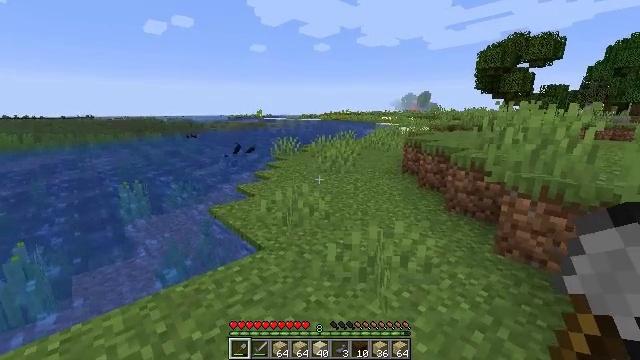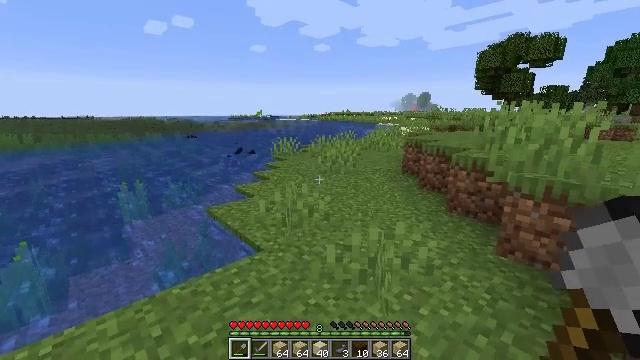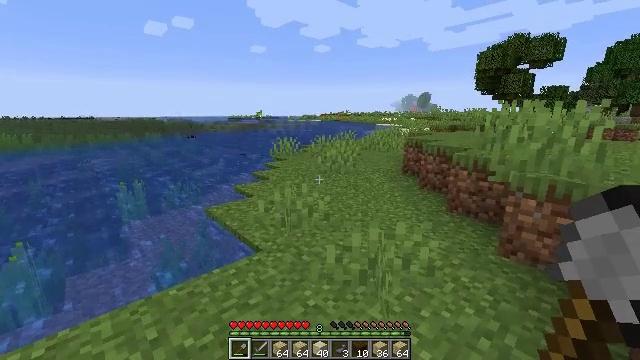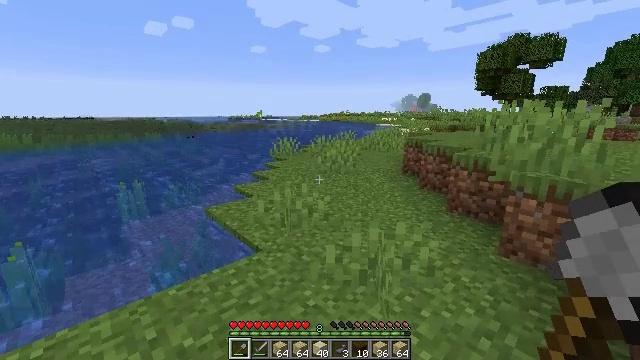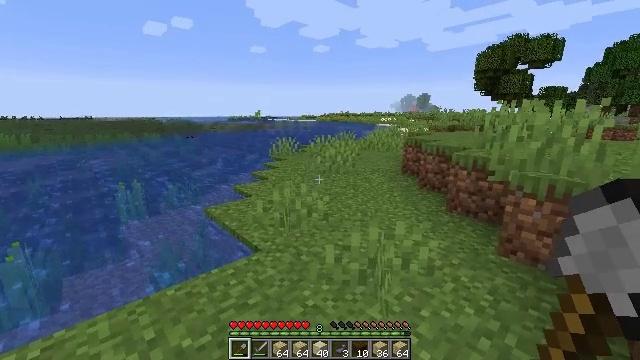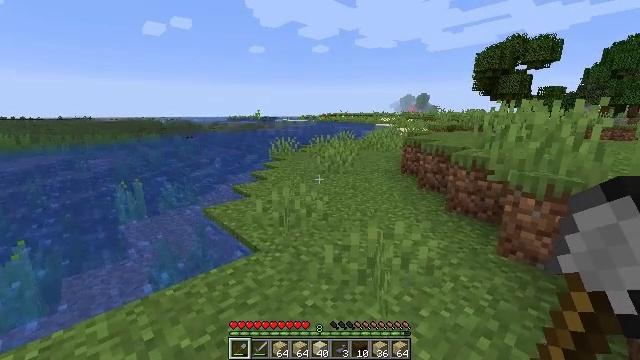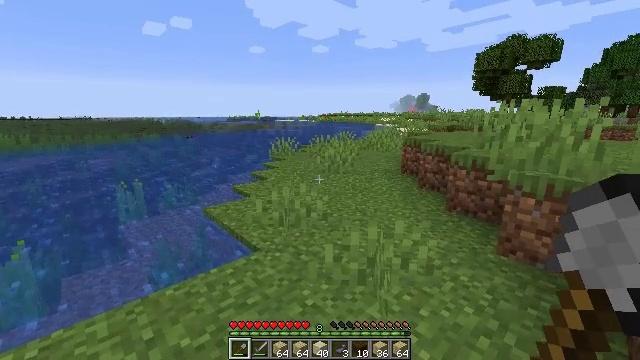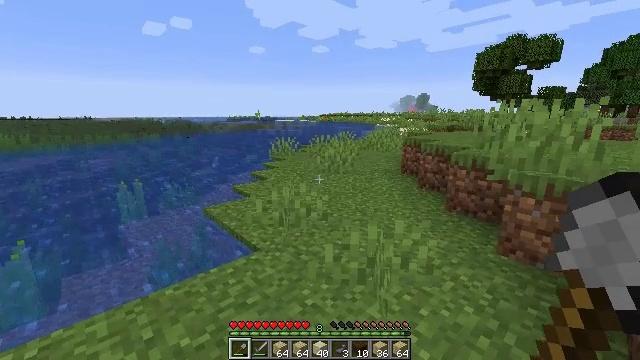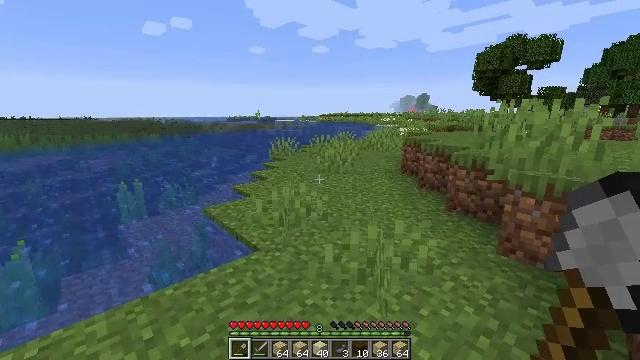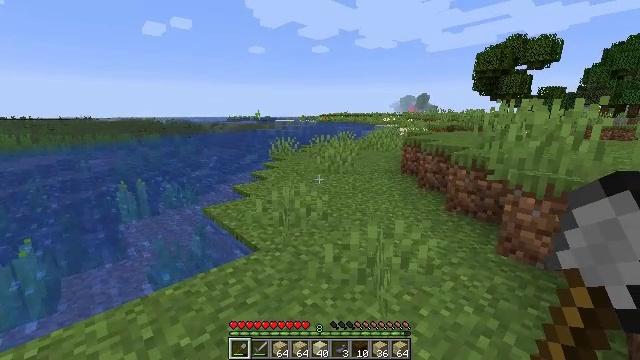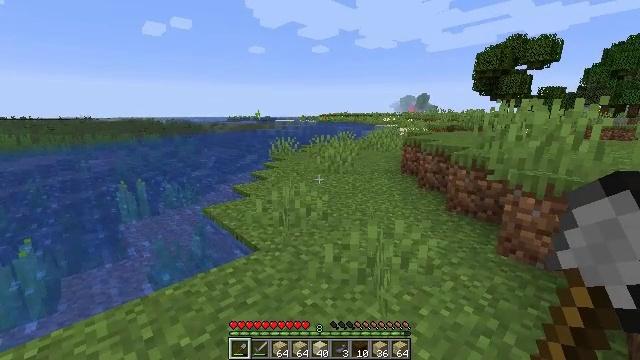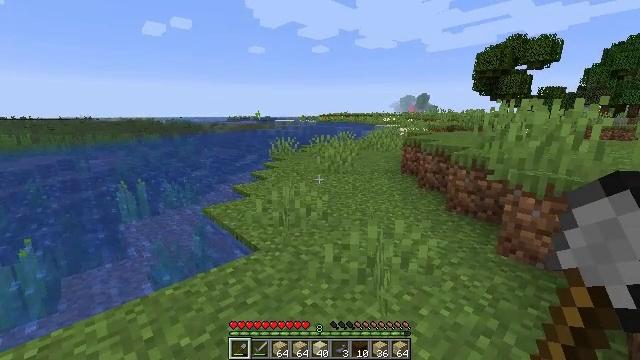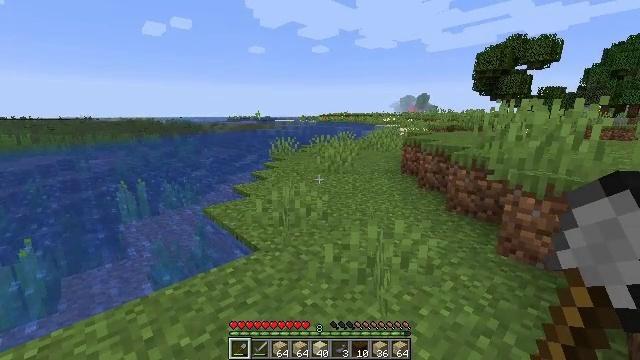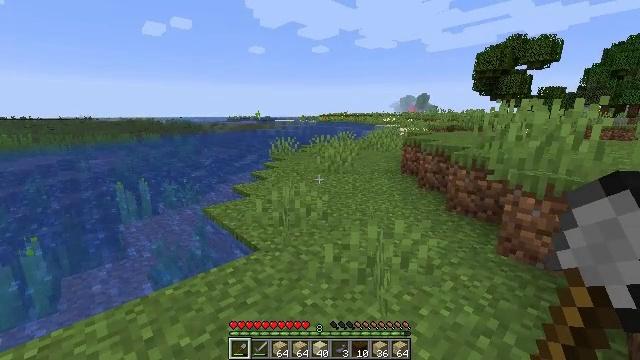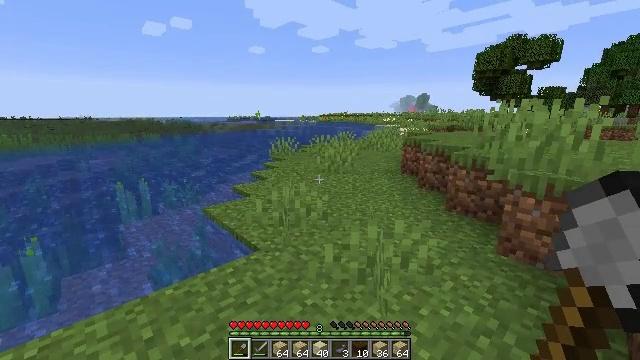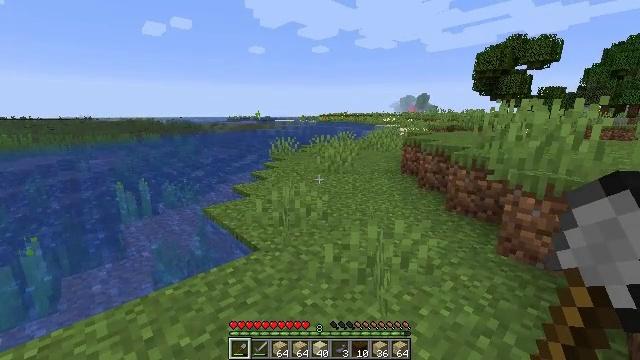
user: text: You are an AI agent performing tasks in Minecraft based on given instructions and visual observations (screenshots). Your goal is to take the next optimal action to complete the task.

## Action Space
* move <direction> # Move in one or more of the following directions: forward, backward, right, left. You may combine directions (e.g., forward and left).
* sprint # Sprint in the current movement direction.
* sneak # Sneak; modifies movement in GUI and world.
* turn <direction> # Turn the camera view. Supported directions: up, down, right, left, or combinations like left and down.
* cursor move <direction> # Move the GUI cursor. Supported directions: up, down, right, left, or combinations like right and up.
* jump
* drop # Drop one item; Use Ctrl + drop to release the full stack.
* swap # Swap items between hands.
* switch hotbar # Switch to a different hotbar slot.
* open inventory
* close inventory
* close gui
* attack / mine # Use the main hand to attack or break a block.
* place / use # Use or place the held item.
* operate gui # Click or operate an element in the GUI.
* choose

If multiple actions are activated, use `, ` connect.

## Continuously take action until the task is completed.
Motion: motion action
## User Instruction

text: Harvest sugar cane from the plant.
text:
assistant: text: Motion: no_op
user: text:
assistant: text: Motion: no_op
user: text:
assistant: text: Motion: no_op
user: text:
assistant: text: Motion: no_op
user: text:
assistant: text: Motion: no_op
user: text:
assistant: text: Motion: no_op
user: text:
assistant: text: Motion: no_op
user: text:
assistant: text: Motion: no_op
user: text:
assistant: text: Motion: no_op
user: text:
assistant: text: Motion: no_op
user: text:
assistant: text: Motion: no_op
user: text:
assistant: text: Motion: no_op
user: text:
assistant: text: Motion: no_op
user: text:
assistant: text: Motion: no_op
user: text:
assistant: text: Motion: no_op
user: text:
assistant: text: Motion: no_op
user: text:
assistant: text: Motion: turn left
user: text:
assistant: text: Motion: turn left
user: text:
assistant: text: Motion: turn left
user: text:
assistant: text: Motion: turn left
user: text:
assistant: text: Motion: move forward, turn left
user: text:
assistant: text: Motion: move forward, turn left
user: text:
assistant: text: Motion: move forward, turn left
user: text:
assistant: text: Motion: move forward, turn left
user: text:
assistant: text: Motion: move forward, turn left
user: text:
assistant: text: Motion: move forward, turn left
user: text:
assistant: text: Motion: move forward
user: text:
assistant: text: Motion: move forward
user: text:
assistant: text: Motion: move forward
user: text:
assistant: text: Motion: move forward, turn left